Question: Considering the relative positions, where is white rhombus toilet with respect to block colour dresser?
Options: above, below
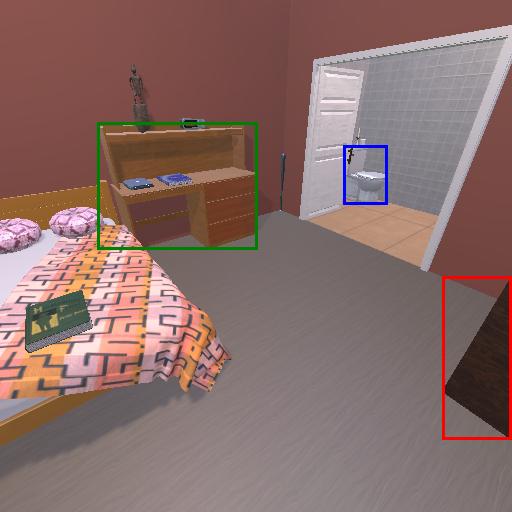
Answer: above